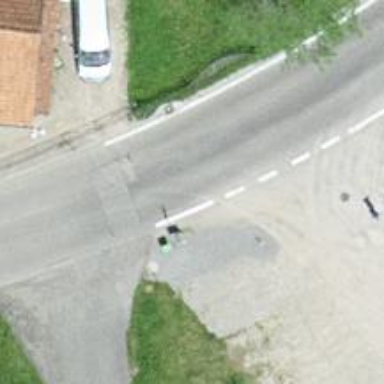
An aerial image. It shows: Bus stop with platform for public transport.